На рисунке показан принцип работы устройства по измерению угловой скорости. В точке $O$ находится положительный заряд величины $Q$. Легкая изолирующая тонкая трубка с гладкими стенками может вращаться в горизонтальной плоскости вокруг вертикальной оси, проходящей через точку $O$. Также трубке находится переключатель $A$, расстояние от оси вращения до него равно $OA = L$. Легкая изолирующая пружина, имеющая длину $L/4$ в ненапряжённом состоянии, закреплена одним концом в точке $O$, а другой её конец соединён с маленьким шариком с массой $m$ и положительным зарядом $q$. Вначале система находится в равновесии. Трубка начинает вращаться вокруг неподвижной оси под действием внешнего крутящего момента, шарик может свободно перемещаться вдоль трубки. Угловая скорость трубки $\omega$ постепенно увеличивается, пока шарик не достигает положения $A$. Шарик сбалансирован относительно трубки, когда срабатывает переключатель. После этого внешний крутящий момент мгновенно становится равным нулю, а заряд в точке $O$ меняется на отрицательный той же величины $-Q$. Угловая скорость вращения может быть определена путем измерения положения равновесия шарика $B$ относительно трубки. Расстояние $OB$ оказалось равным $L/2$.
Найдите жёсткость пружины $k_0$ и угловую скорость вращения трубки $\omega_B$, когда шарик находится в точке $B$.
Возможны ли малые радиальные колебания шарика относительно трубки вблизи положения равновесия $B$? Если да, то найдите период этих колебаний.
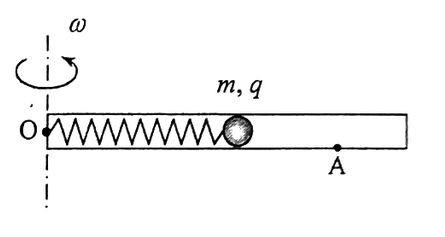
Найдите жёсткость пружины $k_0$ и угловую скорость вращения трубки $\omega_B$, когда шарик находится в точке $B$.
Ответ: $\omega_B=4\sqrt{\frac{13kqQ}{23mL^3}}$

Возможны ли малые радиальные колебания шарика относительно трубки вблизи положения равновесия $B$? Если да, то найдите период этих колебаний.
Ответ: малые колебания возможны, $T=\frac{\pi}{2}\sqrt{\frac{23}{19}\frac{mL^3}{kqQ}}$
Темы:
T, Механика, Колебания, 2014, Китайские